Question: As you can tell from this picture, I have multiple buttons set up in a keyboard style manner. I have each button's onClick in xml pointing to my btnKeyPress method. I plan on setting a switch/case for this method but wanted to know if v.getId is a very conventional way of differentiating between which button was pressed and wanting to know if there is a better way. I'm mainly worried about if v.getId will change or will stay constant according to my log no matter which phone the app is run on.

For example: Here is my Space and Backspace key's XML attributes
'''
<Button
android:id="@+id/btnKeySpace"
android:layout_width="fill_parent"
android:layout_height="fill_parent"
android:layout_weight="25"
android:onClick="btnKeyPress"
android:text="Space" />
<Button
android:id="@+id/btnKeyBackspace"
android:layout_width="fill_parent"
android:layout_height="fill_parent"
android:layout_weight="75"
android:onClick="btnKeyPress"
android:text="Bkspc" />
'''
Here is what gets called
'''
public void btnKeyPress(View v){
System.out.println(v.getId());
}
'''
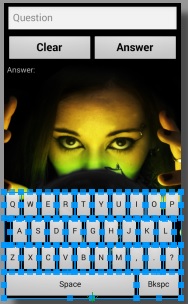
Answer: 'v.getId()' will always return the 'android:id' set in your layout xml. So yes, you won't have problems if you use it to identify your buttons.-
'''
switch (v.getId()) {
case R.id.btnKeySpace:
break;
case R.id.btnKeyBackspace:
break;
// ...
}
'''